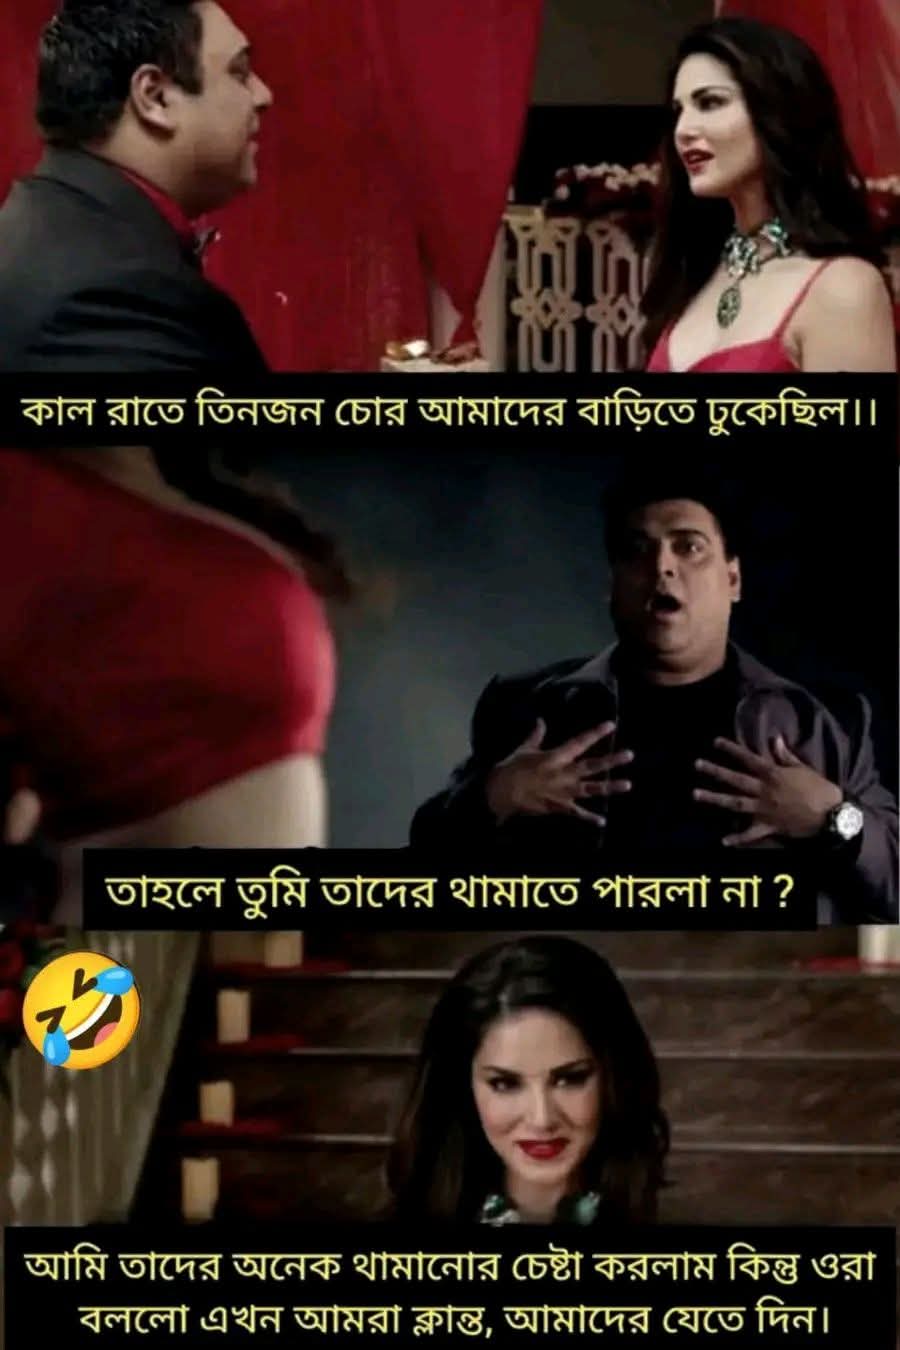
Text: কাল রাতে তিনজন চোর আমাদের বাড়িতে ঢুকেছিল।।
তাহলে তুমি তাদের থামাতে পারলা না?
আমি তাদের অনেক থামানোর চেষ্টা করলাম কিন্তু ওরা বললো এখন আমরা ক্লান্ত, আমাদের যেতে দিন।
Label: Non Hate